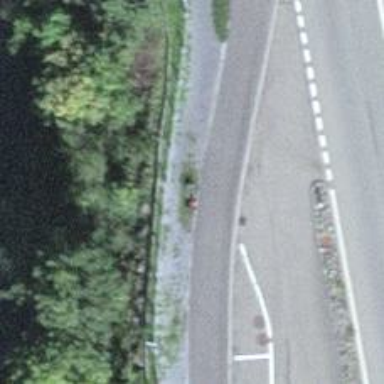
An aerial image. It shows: Block barrier.